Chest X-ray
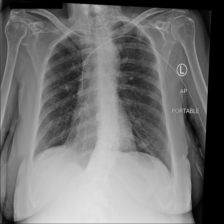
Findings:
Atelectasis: negative
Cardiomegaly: negative
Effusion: negative
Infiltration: negative
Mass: negative
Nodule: negative
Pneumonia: negative
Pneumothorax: negative
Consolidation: negative
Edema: negative
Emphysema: negative
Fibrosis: negative
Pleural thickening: negative
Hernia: negative